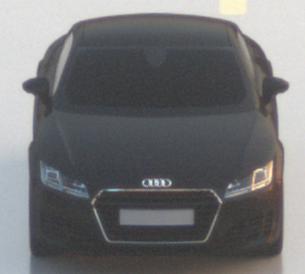
Make: Audi
Model: TT Coupé 1.8 TFSI
Detailed model: TT (8S) Coupé
Model produced from: 2015/08
Model produced until: 2018/06
Doors: 3
Color: black
Road condition: wet road
Daytime: sunrise or sunset
Contrast: medium contrast